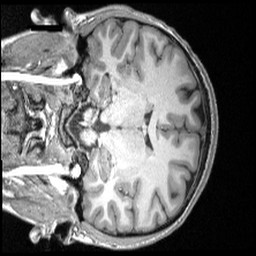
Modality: T1w
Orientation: coronal